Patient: sex F, age 39
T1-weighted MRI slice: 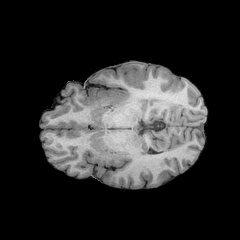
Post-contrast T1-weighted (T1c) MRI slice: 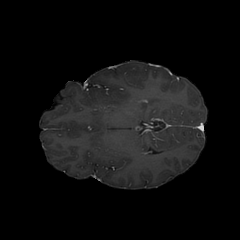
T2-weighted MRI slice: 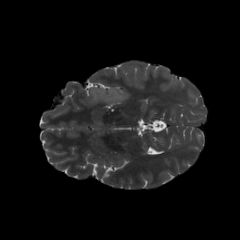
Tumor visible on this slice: yes
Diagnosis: Astrocytoma, IDH-mutant
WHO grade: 2